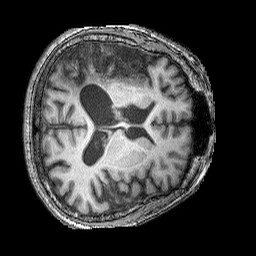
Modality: T1w
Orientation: axial
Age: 58
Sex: male
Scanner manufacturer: siemens
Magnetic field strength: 3 T
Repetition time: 2.25 s
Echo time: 0.00415 s